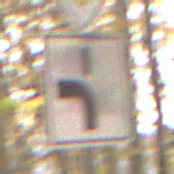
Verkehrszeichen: VerlaufVorfahrtsstrasse5
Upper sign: Vorfahrtsstrasse
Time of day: MorningAfternoon
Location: Outdoor (Nature)
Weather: Overcast
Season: Autumn
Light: Natural